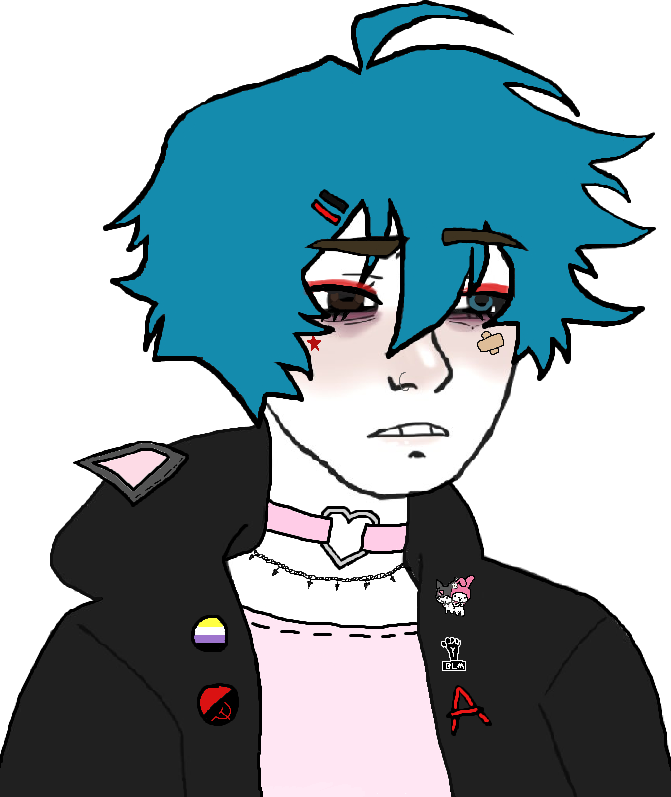
Label: 5_Twinkjak